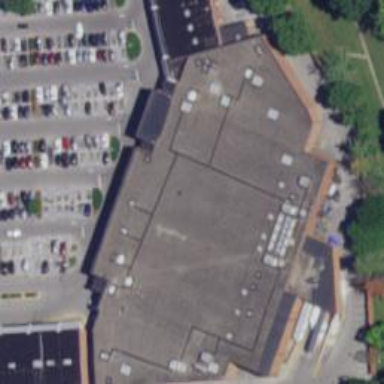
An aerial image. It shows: Supermarket.